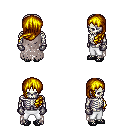
a pixel art fantasy rpg character, male body template, skeleton, gray tattered cape, white pants, blonde left-swept hairstyle, metal gloves, ghillies, four views (front, back, left, right), 2x2 character sprite sheet, small pixel art, hard edges, no anti-aliasing